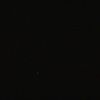
Label: space